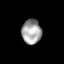
Tissue: skin
Cell type: Epithelial cells
Senescence score: 0.279
Nuclear area (px): 477
Mean DAPI intensity: 161.312